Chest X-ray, PA view. Patient: 19 years old, sex M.
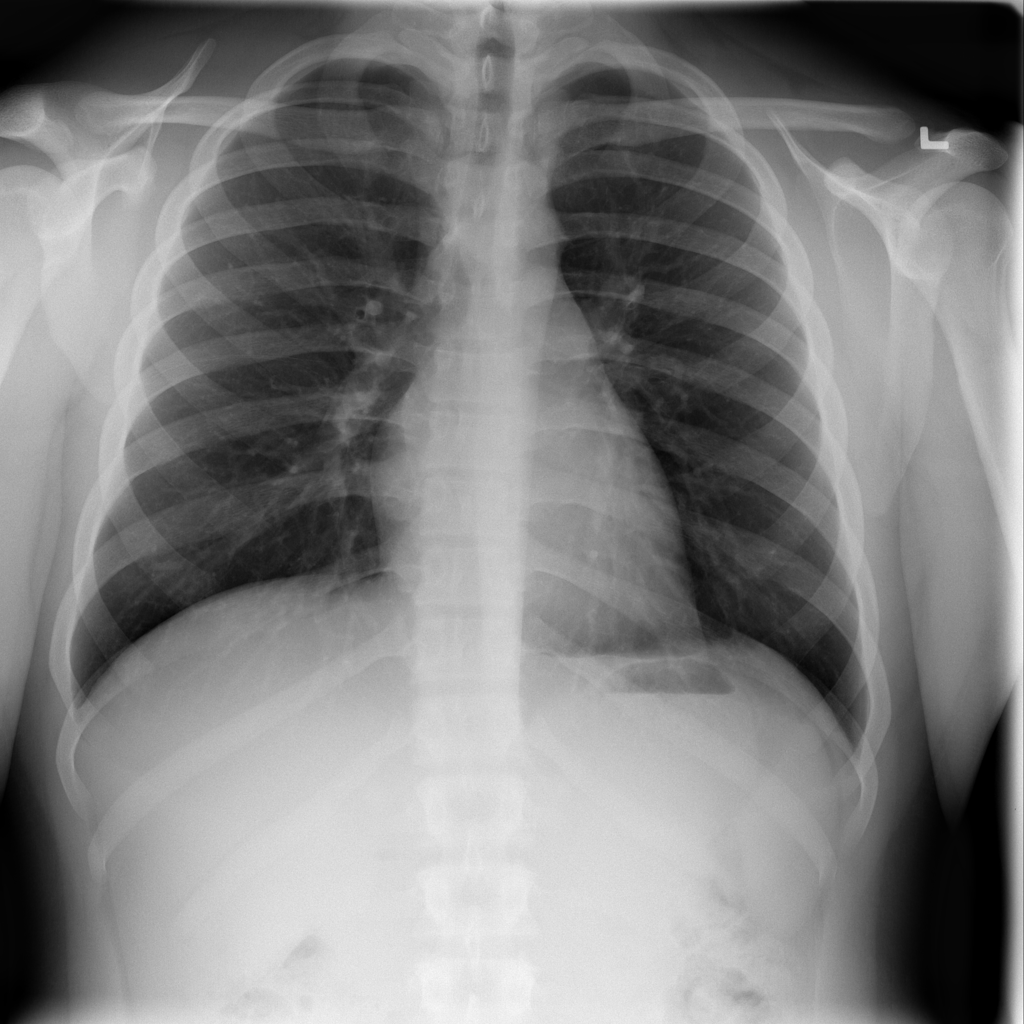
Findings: No Finding